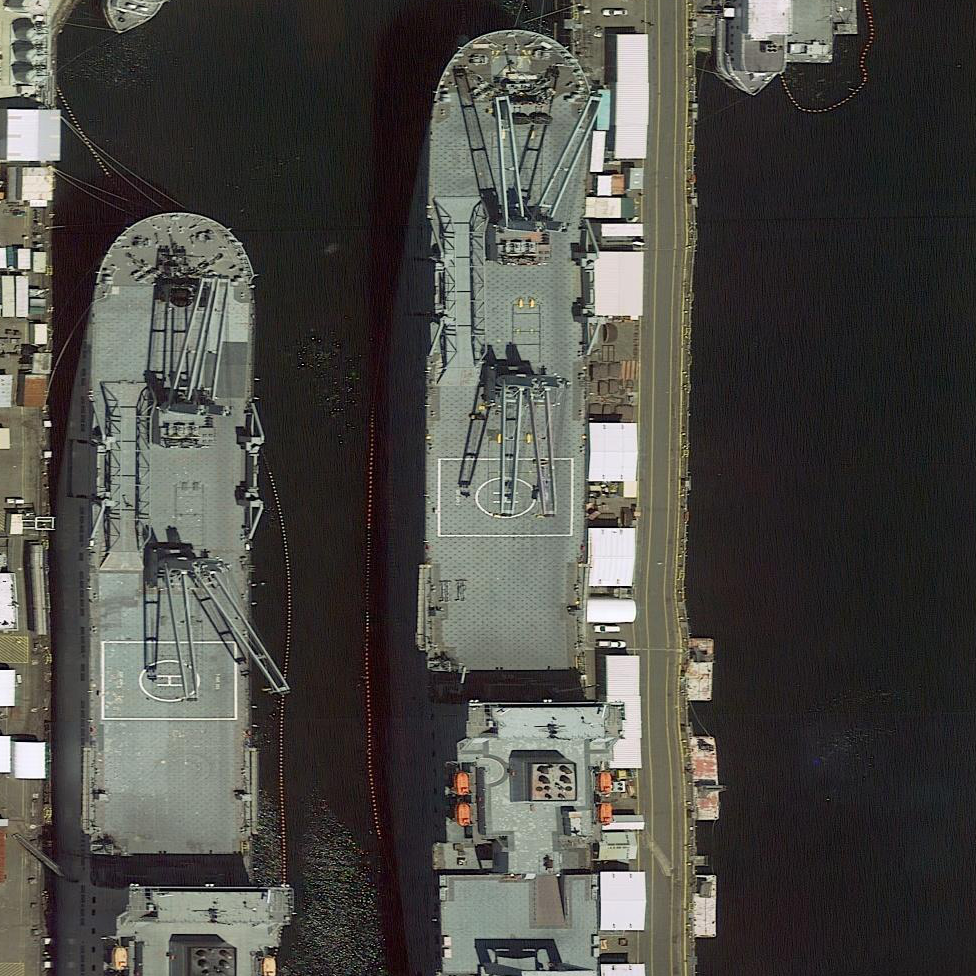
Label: Crane_ship